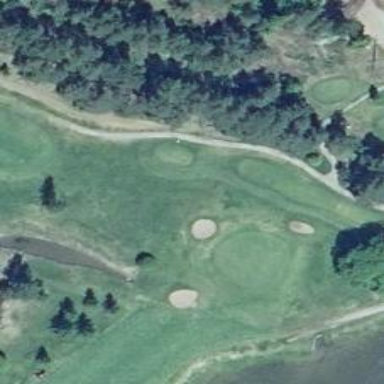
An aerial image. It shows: Footway that serves as golf path.